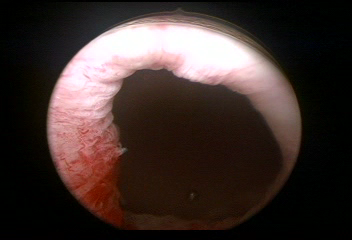
Modality: WLC
Class: Normal mucosa
Bladder cancer association: No